Field crop: tomato
Growth stage: 2
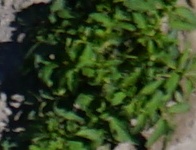
Species: tomato